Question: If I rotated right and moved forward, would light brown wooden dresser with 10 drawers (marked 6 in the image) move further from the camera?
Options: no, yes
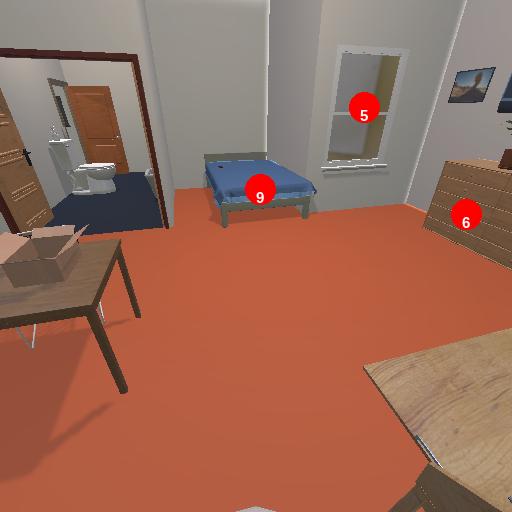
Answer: no